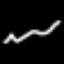
Label: squiggle